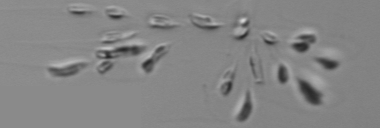
Label: Dinobryon